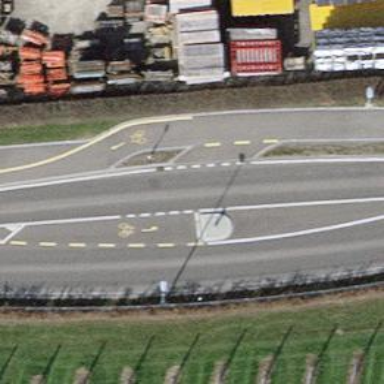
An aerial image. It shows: Cycleway.